Question: Is it possible at all that the pink (link3/link4) div can start at the same top position like the div(link1/link2) ?
Or do I still need a wrapper div for the left buttonbar and Treediv and another for the right buttonbar + datagriddiv ?

'''
html
{
background-color:Yellow;
margin: 0;
padding: 0;
height:100%;
}
body {
background-color:Green;
color: #333;
font-size: .85em;
font-family: "Segoe UI", Verdana, Helvetica, Sans-Serif;
margin: 10;
padding: 0;
height:100%;
}
a:link, a:visited,
a:active, a:hover {
color: #333;
outline: none;
padding-left: 3px;
padding-right: 3px;
text-decoration: underline;
}
a:hover {
background-color: #c7d1d6;
}
#TreeWrapper{
background-color:Aqua;
float:left;
width:200px;
height:100%;
overflow:auto;
}
#DataGridWrapper{
background-color:Silver;
height:100%;
overflow:auto;
}
.clear
{
clear:left;
}
#DataGridButtonBar
{
background-color:Fuchsia;
}
#TreeButtonBar
{
width:200px;
background-color:Maroon;
}
'''
:
'''
<div id="TreeButtonBar">
@Html.ActionLink("link1", "AddNode")
@Html.ActionLink("link2", "DeleteNode")
</div>
<div id="TreeWrapper">
Lorem ipsum dolor sit amet, consetetur sadipscing elitr, sed diam nonumy eirmod tempor
</div>
<div id="DataGridButtonBar">
@Html.ActionLink("link3", "AddTeststep")
@Html.ActionLink("link4", "DeleteTeststep")
</div>
<div id="DataGridWrapper">
Lorem ipsum dolor sit amet, consetetur sadipscing elitr, sed diam nonumy eirmod tempor
</div>
<div class="clear"></div>
'''
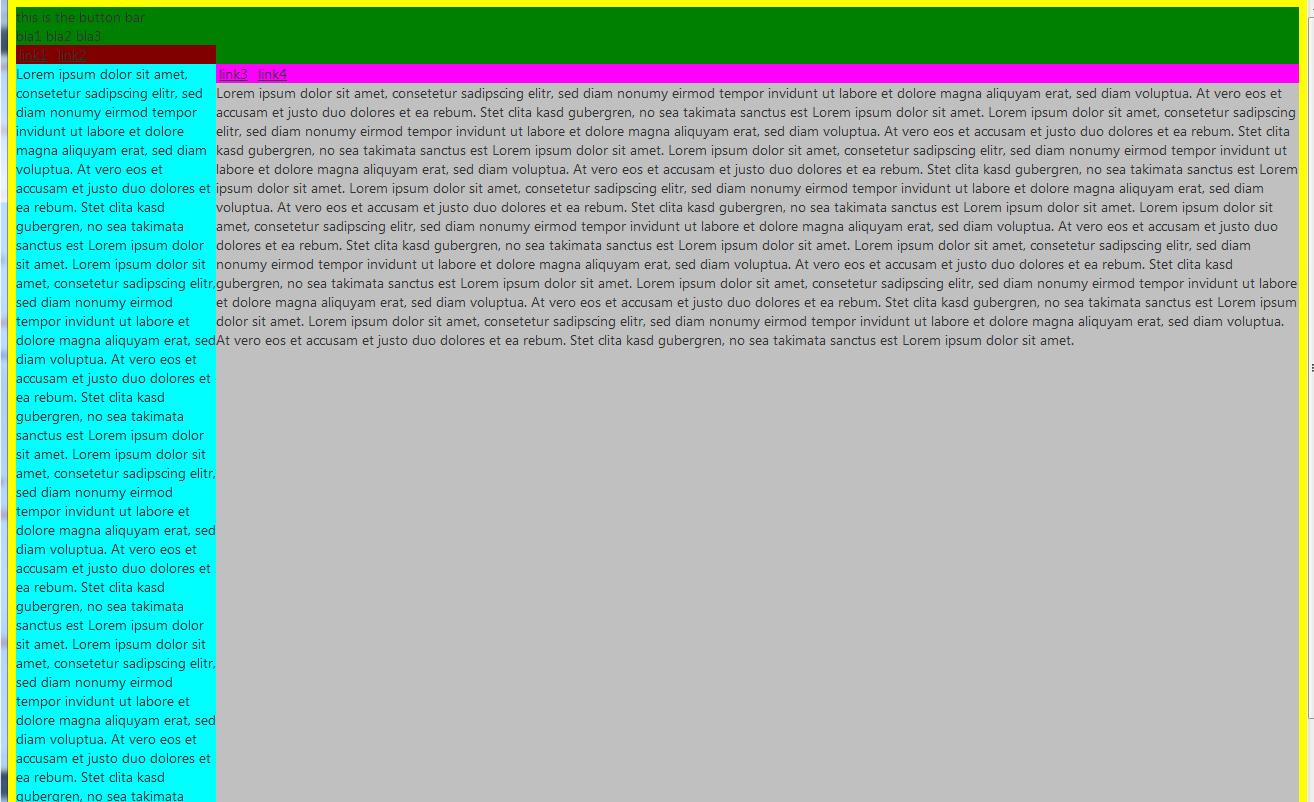
Answer: Couldn't you just put a DIV wrapper around #TreeButtonBar and #TreeWrapper and float it left?
Or, instead can you change the order of your DIVs slightly and use rows.
'''
<div>
<div id="TreeButtonBar"></div>
<div id="DataGridButtonBar"></div>
</div>
<div>
<div id="TreeWrapper"></div>
<div id="DataGridWrapper"></div>
</div>
'''
These are just a couple of ways I could think of to do what you want. Have you tried these or something similar already?